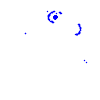
Particle: pion